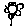
Label: flower